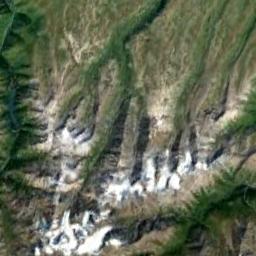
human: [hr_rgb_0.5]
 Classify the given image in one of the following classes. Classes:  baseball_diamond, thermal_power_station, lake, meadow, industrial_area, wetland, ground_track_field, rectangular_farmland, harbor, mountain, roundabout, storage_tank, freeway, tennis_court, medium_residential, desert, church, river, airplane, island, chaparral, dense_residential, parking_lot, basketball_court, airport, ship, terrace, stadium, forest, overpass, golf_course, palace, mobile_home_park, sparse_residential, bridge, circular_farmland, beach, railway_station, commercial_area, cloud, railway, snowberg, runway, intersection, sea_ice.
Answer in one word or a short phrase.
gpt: mountain